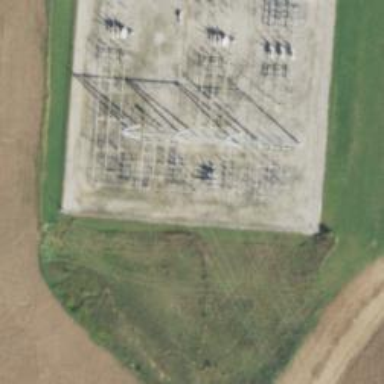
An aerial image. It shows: Switch used for power control.